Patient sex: M
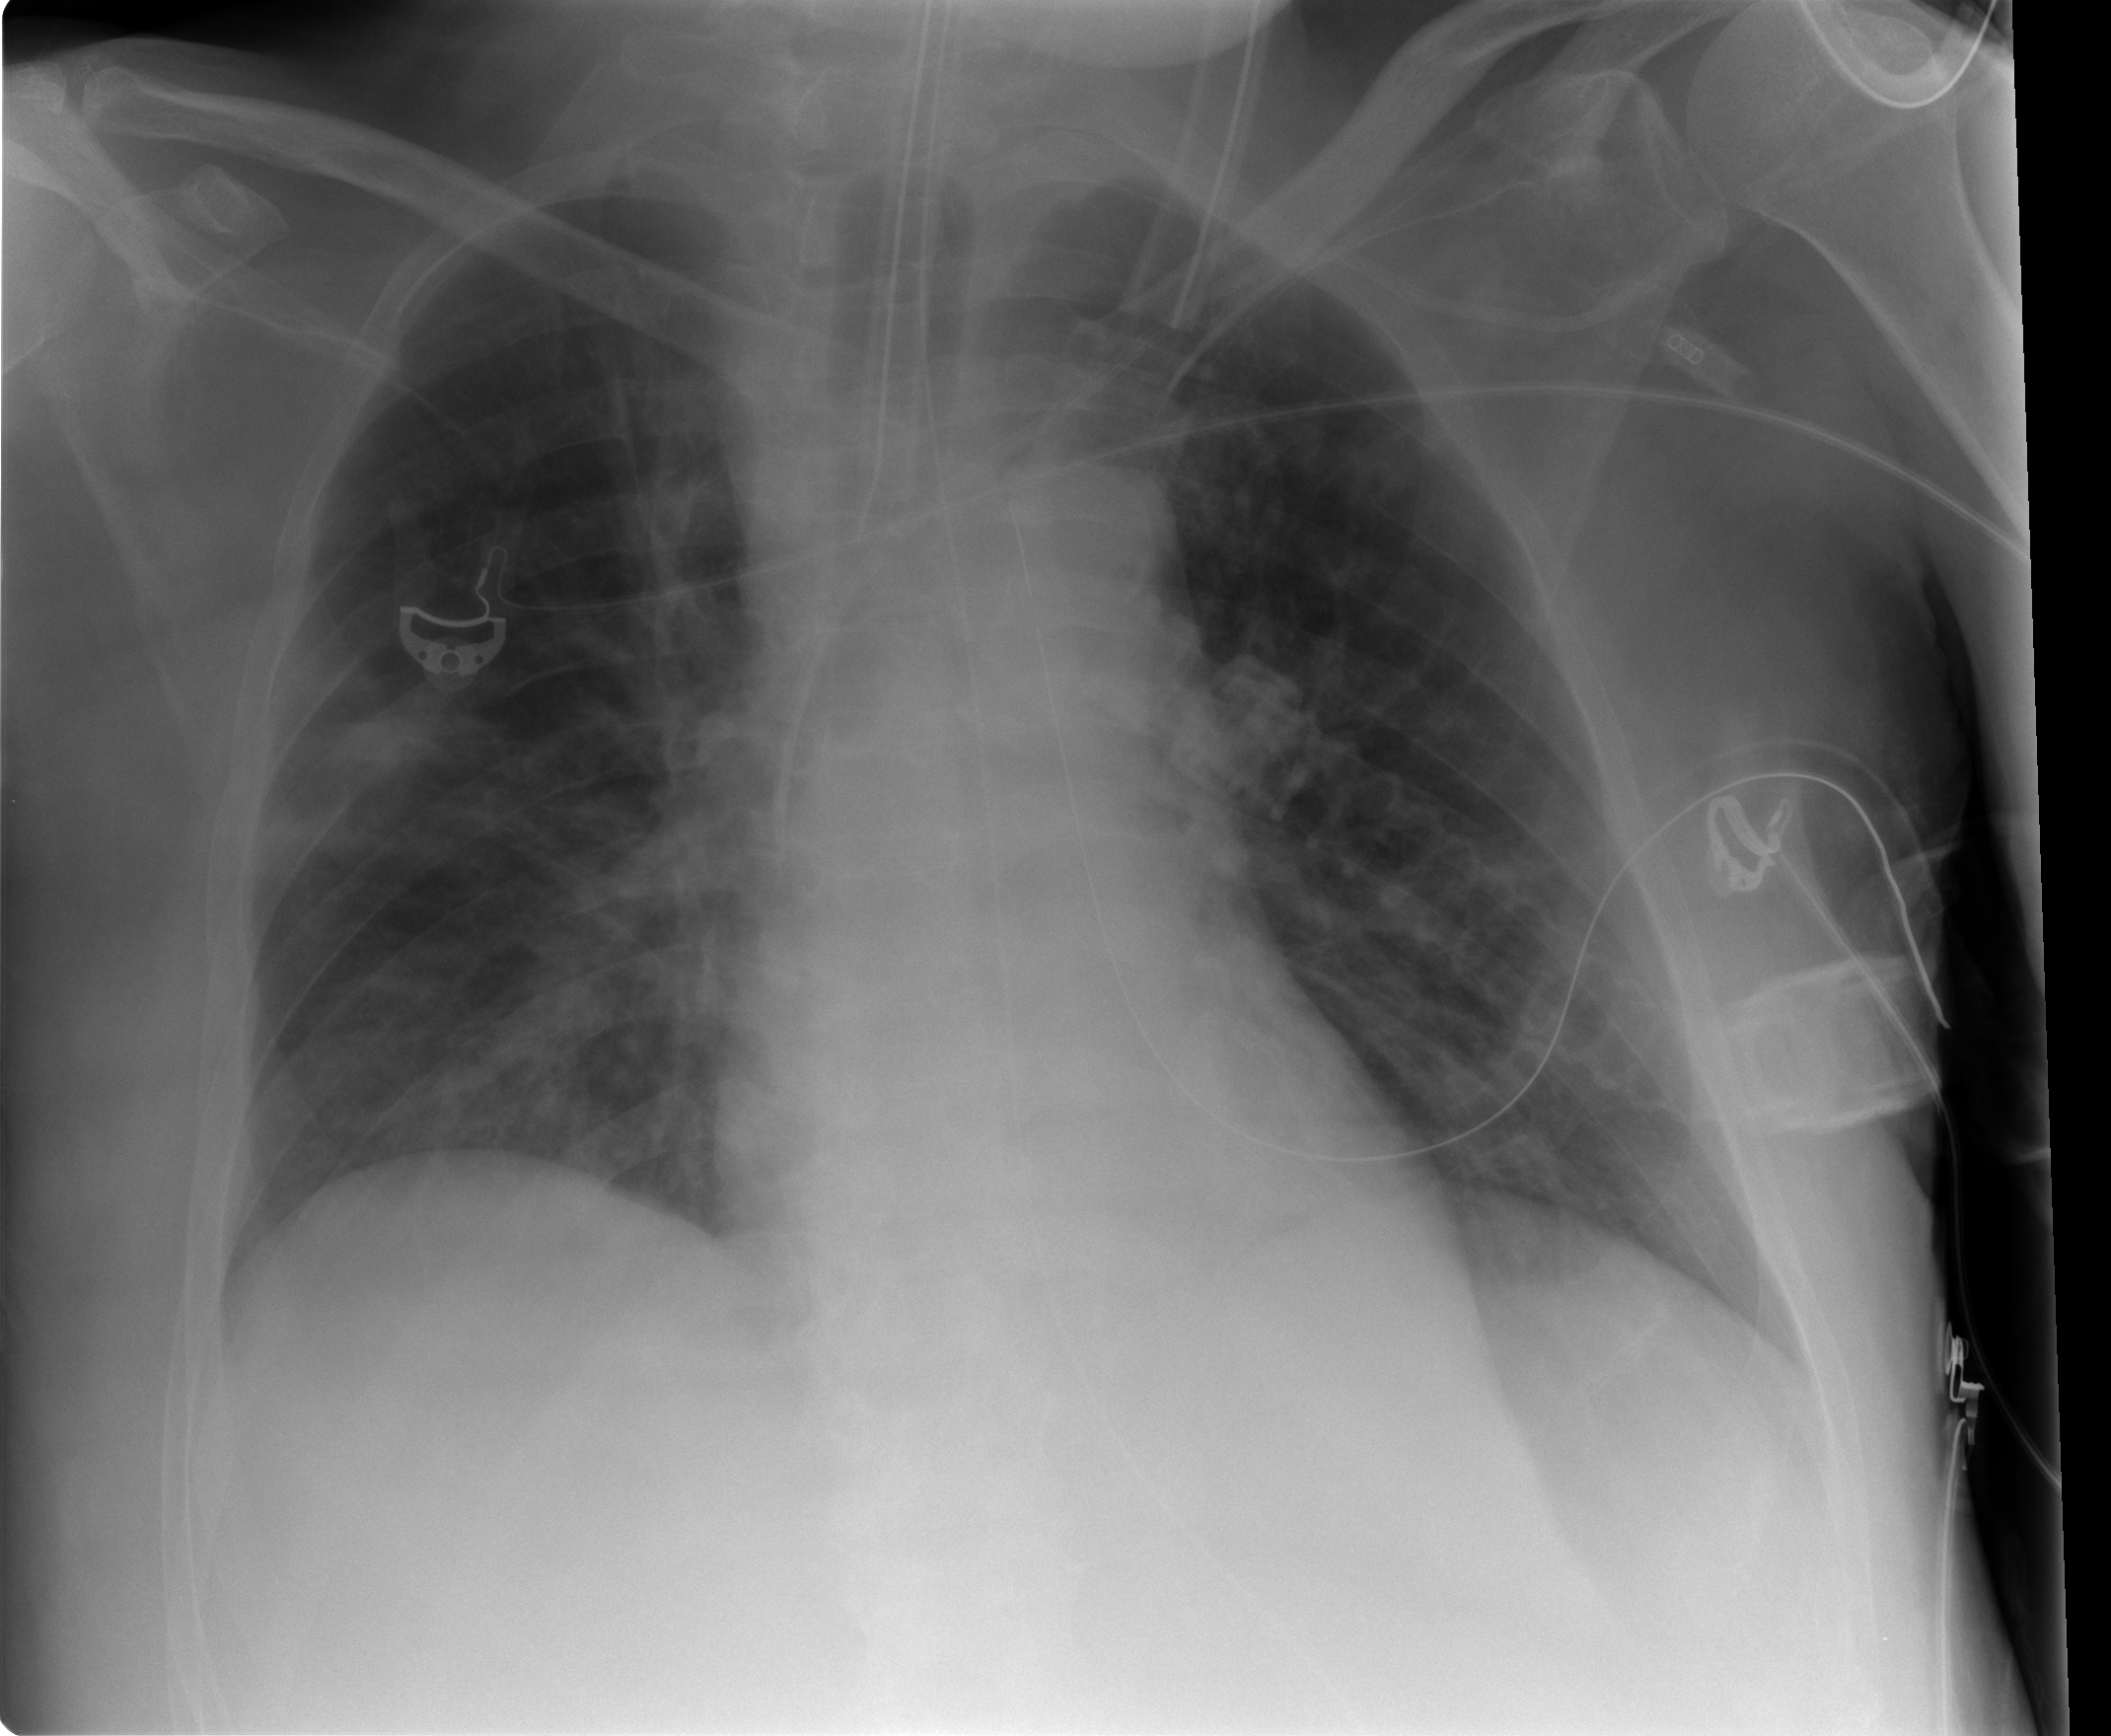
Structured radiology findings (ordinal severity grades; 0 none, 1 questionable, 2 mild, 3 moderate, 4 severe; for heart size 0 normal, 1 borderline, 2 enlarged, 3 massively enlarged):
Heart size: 0
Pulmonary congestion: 0
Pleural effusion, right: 1
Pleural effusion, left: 0
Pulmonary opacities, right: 2
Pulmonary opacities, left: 0
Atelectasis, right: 2
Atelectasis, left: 0